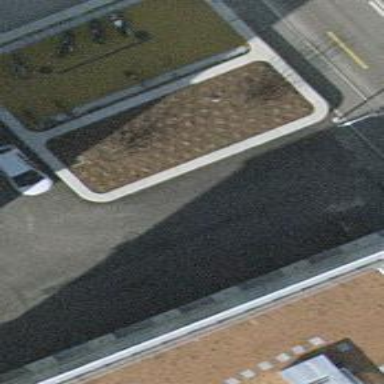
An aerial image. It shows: Building with bicycle shed for parking bikes.